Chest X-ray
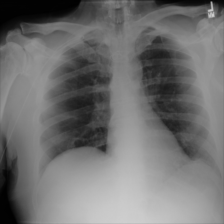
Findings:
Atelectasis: negative
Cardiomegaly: negative
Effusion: negative
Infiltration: negative
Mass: negative
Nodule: negative
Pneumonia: negative
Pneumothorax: negative
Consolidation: negative
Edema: negative
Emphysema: negative
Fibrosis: negative
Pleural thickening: negative
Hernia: negative